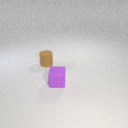
small brown rubber cylinder behind small purple rubber cube